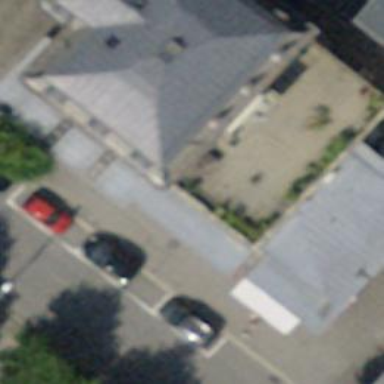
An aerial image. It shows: Parking lane with parallel orientation.